高二 · 度量几何学
15. 在等腰 Rt $\triangle A B C$ 中, $D$ 是斜边 $B C$ 的中点, 如果 $A B$ 的长为 2 , 则 $(\overrightarrow{A B}+\overrightarrow{A C}) \cdot \overrightarrow{A D}=$ \$ \qquad \$
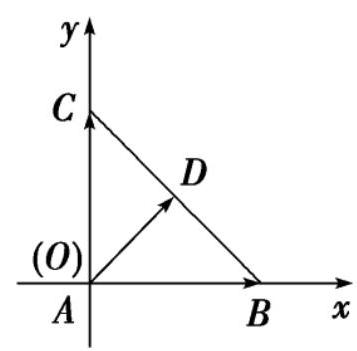
答案: 4
解析: 法一: $\because D$ 为边 $B C$ 的中点， $\therefore \overrightarrow{A D}=\frac{1}{2}(\overrightarrow{A B}+\overrightarrow{A C}) ， \therefore(\overrightarrow{A B}+\overrightarrow{A C}) \cdot \overrightarrow{A D}=\frac{1}{2}(\overrightarrow{A B}+\overrightarrow{A C})^{2}=\frac{1}{2}$ $\left(\overrightarrow{A B^{2}}+\overrightarrow{A C^{2}}+2 \overrightarrow{A B} \cdot \overrightarrow{A C}\right)=\frac{1}{2}\left(|\overrightarrow{A B}|^{2}+|\overrightarrow{A C}|^{2}\right)=|\overrightarrow{A B}|^{2}=4$.

法二: 如图，以 $A B$ 所在直线为 $x$ 轴, $A C$ 所在直线为 $y$ 轴, 建立平面直角坐标系, 由于 $\triangle A B C$为等腰直角三角形，且 $|\overrightarrow{A B}|=2$ ，故 $B(2 ， 0) ， C(0 ， 2)$. 由 $D$ 是 $B C$ 边的中点知 $D(1 ， 1)$ ， $\therefore \overrightarrow{A B}+\overrightarrow{A C}=(2,2), \overrightarrow{A D}=(1,1), \therefore(\overrightarrow{A B}+\overrightarrow{A C}) \cdot \overrightarrow{A D}=4$